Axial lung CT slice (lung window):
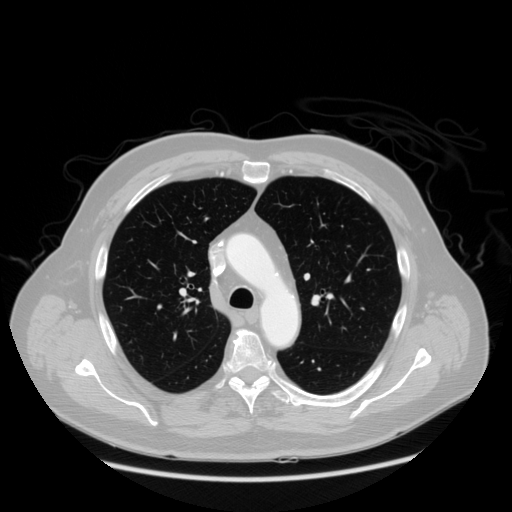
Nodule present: no